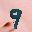
Label: 9